Field crop: tomato
Growth stage: 1
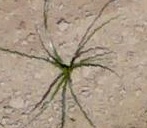
Species: cyperus